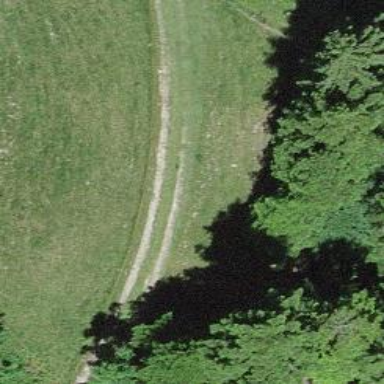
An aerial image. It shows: Track with grade5 tracktype.